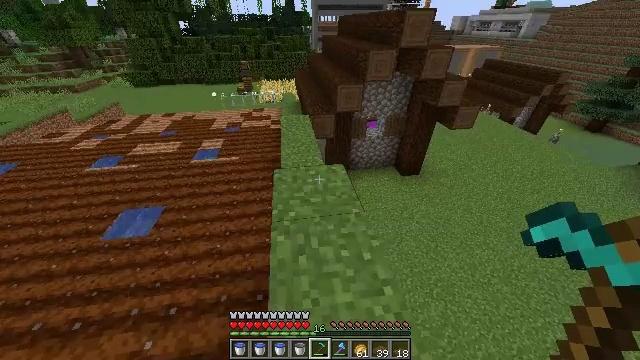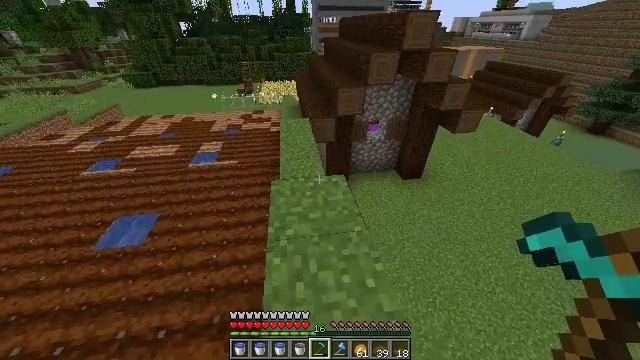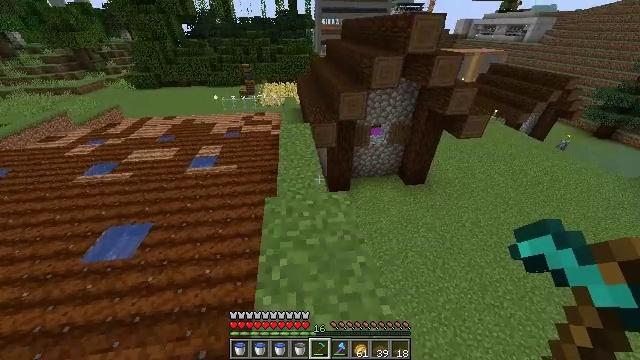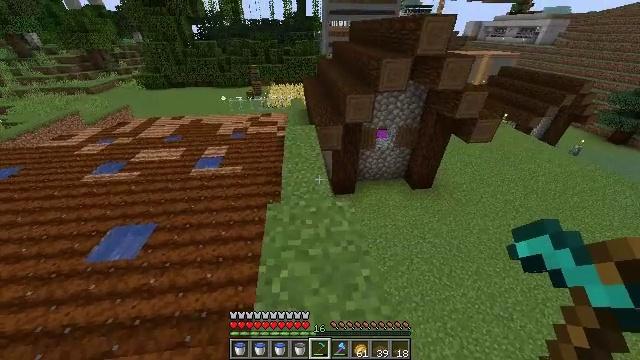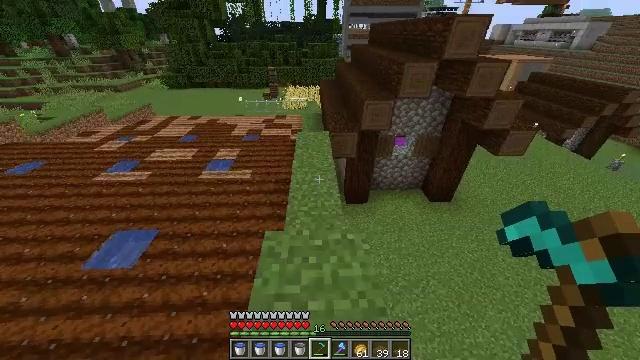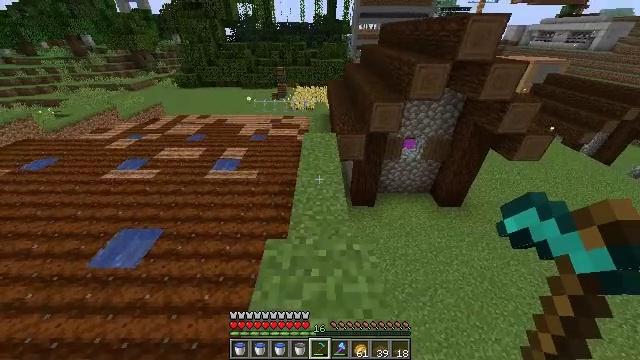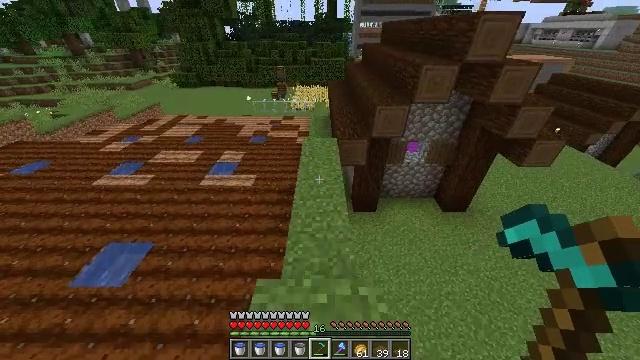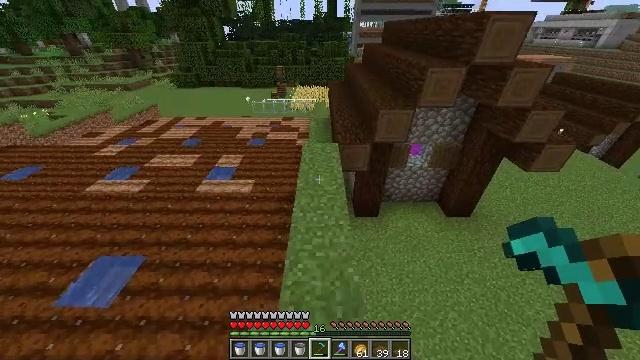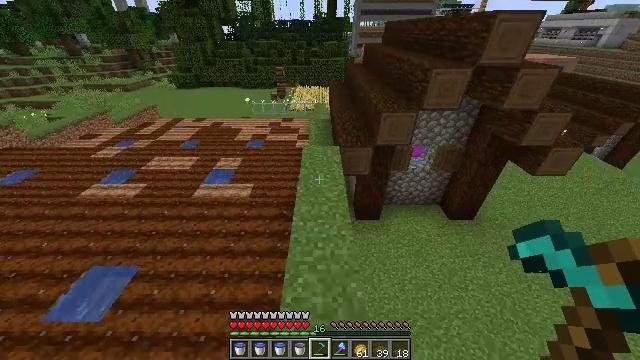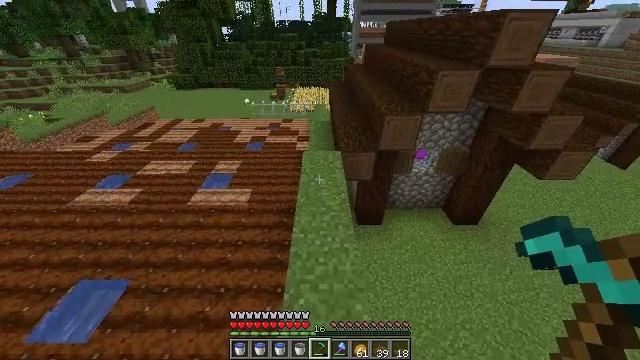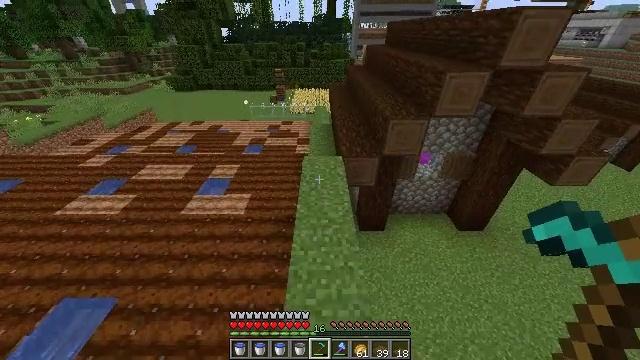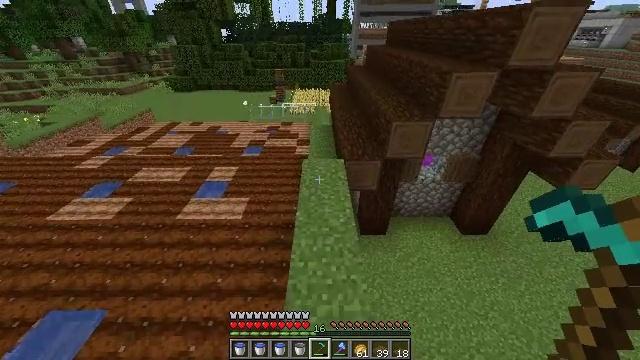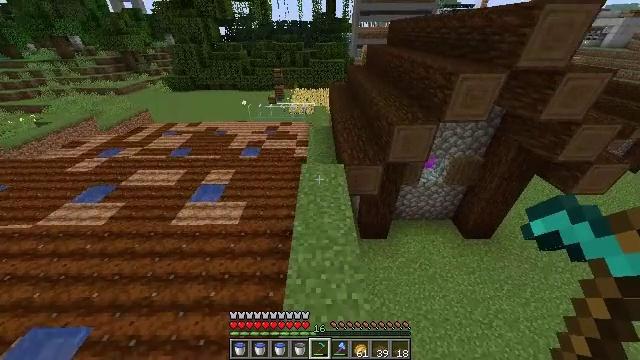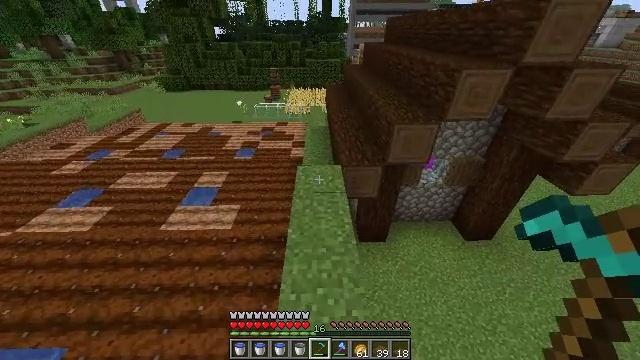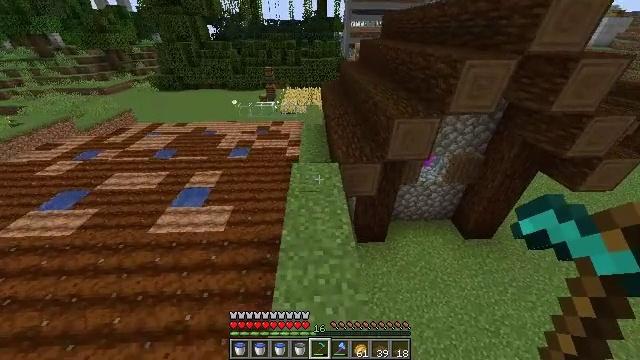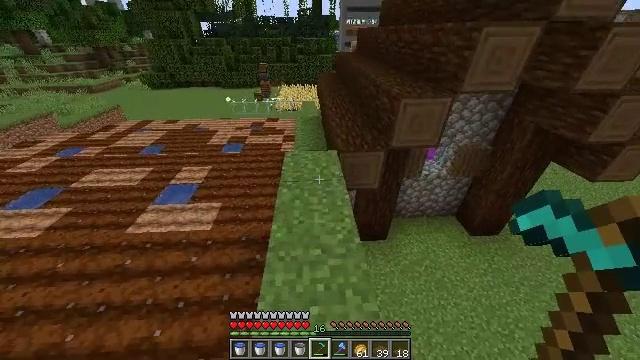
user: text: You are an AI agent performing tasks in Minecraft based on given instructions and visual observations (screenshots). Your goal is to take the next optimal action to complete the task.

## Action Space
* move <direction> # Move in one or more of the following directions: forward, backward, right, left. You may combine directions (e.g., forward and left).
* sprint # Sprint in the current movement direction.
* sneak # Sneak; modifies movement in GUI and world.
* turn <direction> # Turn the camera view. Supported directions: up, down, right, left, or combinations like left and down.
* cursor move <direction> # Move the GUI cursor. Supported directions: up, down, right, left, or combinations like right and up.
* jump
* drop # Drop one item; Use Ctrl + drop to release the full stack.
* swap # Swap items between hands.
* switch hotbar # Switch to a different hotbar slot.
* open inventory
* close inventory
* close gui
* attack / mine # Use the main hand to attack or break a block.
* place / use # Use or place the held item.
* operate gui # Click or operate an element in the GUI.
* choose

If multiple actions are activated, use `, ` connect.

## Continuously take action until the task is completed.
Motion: motion action
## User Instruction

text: Collect potatoes from the garden.
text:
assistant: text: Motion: move forward, sprint
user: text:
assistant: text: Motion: move forward, sprint
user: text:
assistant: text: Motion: move forward, turn left
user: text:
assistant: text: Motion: move forward, turn left
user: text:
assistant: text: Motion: move forward, turn left
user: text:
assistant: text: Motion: move forward, sprint
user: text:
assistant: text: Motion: move forward, sprint
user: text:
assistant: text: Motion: move forward
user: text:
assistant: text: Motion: move forward
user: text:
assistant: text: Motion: move forward
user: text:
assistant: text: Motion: move forward, sprint
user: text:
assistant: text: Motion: move forward, sprint
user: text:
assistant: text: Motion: move forward, sprint
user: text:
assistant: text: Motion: move forward, turn right
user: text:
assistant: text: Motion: move forward, turn right
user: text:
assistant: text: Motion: move forward
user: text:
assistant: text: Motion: move forward, sprint
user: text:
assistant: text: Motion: move forward, sprint, turn right
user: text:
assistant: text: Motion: move forward, sprint
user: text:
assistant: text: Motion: move forward
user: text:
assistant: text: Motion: move forward
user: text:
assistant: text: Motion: move forward, sprint
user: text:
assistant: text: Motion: move forward, sprint
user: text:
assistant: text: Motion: move forward, sprint, turn down
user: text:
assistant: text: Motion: move forward, turn left and down
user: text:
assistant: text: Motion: move forward
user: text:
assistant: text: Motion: move forward, sprint
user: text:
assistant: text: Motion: move forward, sprint
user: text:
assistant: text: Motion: move forward, sprint
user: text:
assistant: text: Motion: move forward